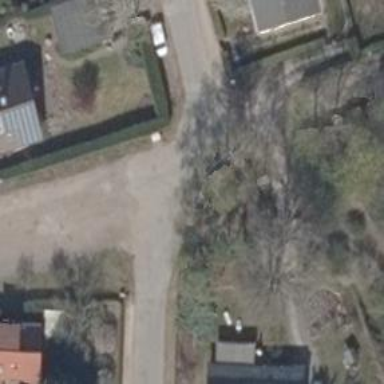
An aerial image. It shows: Residential road with compacted surface.